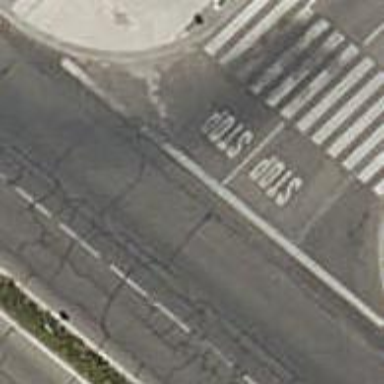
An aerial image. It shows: Road with stop sign.